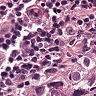
Metastatic tissue present: yes